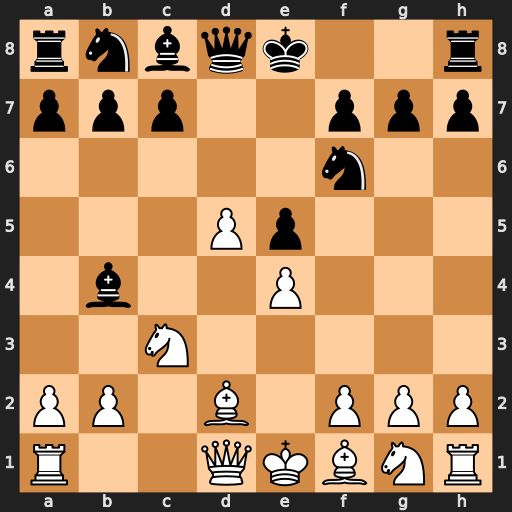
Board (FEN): rnbqk2r/ppp2ppp/5n2/3Pp3/1b2P3/2N5/PP1B1PPP/R2QKBNR
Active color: w
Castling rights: KQkq
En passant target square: -
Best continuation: Qa4+ c6 Qxb4